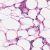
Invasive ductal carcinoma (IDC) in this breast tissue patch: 0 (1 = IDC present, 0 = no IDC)